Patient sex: F
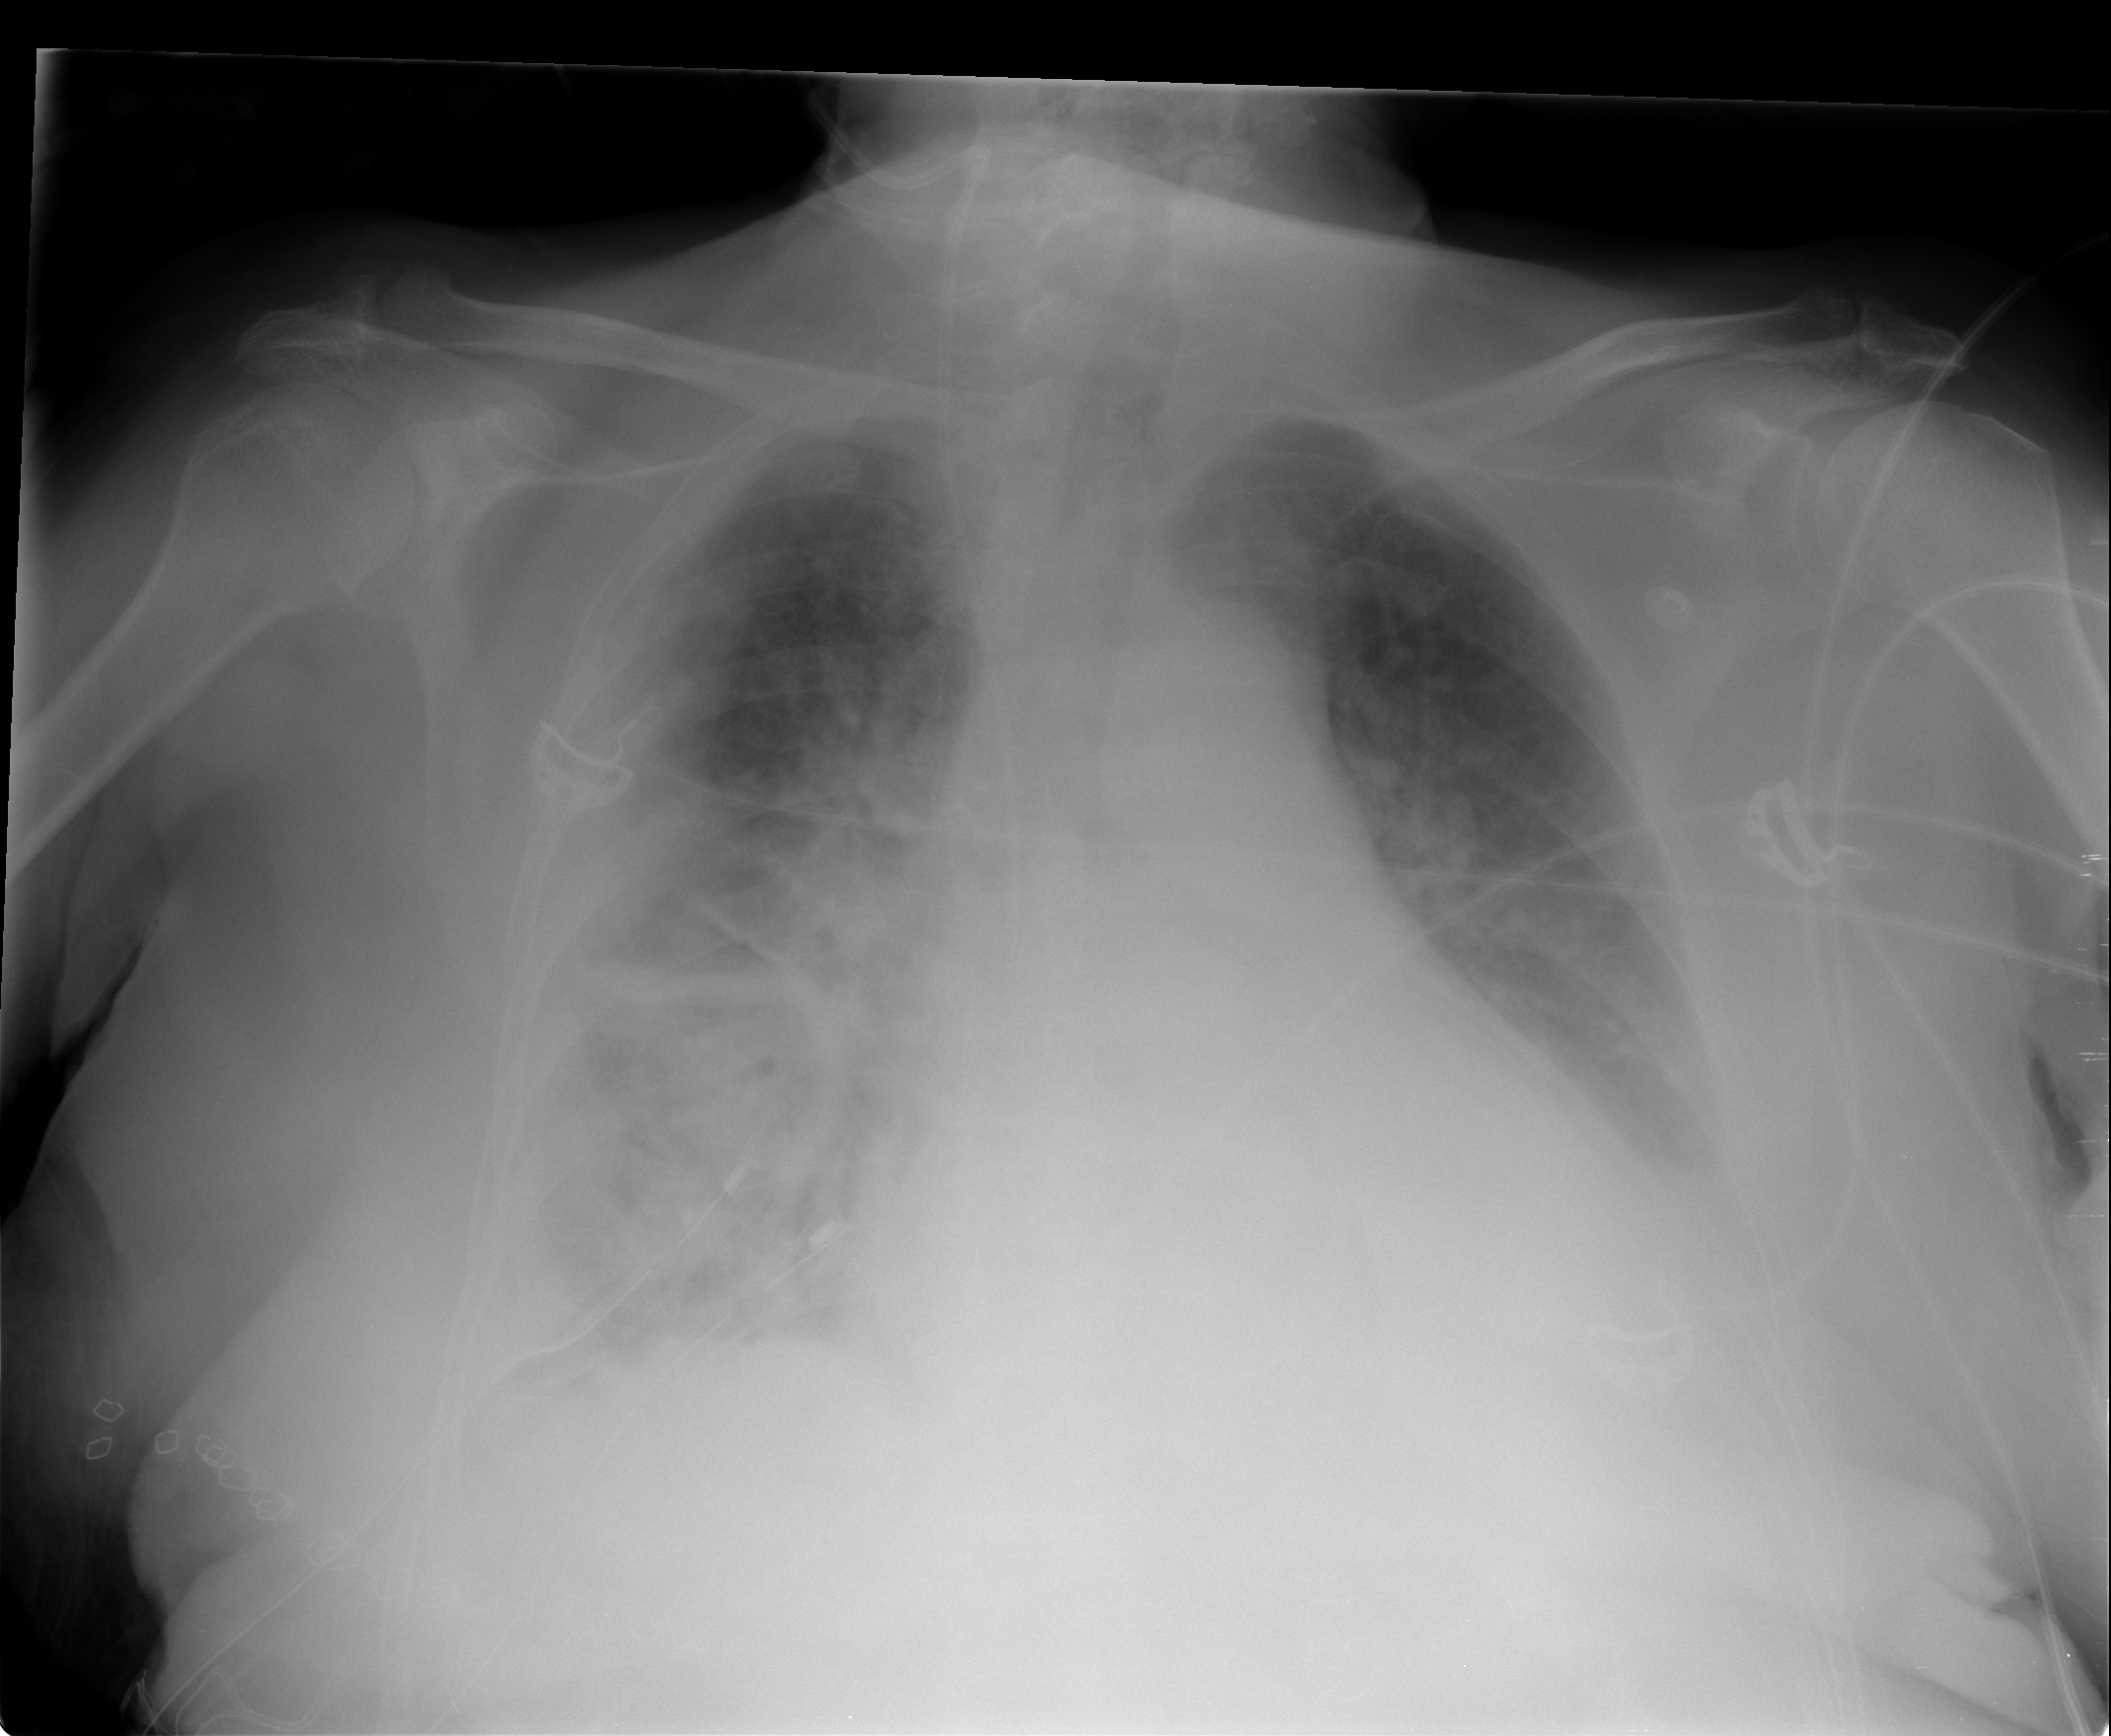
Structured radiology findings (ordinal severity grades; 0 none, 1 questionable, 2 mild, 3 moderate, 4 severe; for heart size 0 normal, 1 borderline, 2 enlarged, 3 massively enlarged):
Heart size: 0
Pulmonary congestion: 2
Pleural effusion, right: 2
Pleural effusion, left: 2
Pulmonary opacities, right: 2
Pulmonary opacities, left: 0
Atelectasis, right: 2
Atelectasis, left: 2